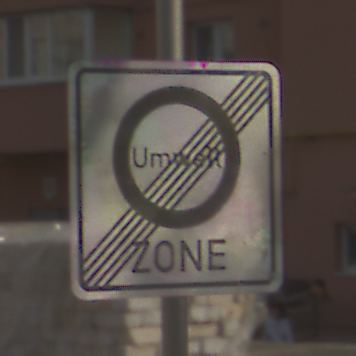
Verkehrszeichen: EndeUmweltzone
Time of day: MorningAfternoon
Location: Outdoor (Urban)
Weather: PartlyCloudy
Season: NotSpecified
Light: Natural